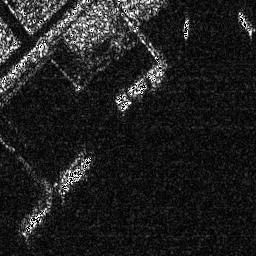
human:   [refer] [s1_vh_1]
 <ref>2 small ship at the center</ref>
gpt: <box>[[50, 31, 57, 37, 0]], [[45, 38, 50, 43, 0]]</box>

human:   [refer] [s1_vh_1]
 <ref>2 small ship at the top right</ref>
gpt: <box>[[92, 3, 99, 13, 0]], [[70, 5, 73, 14, 0]]</box>